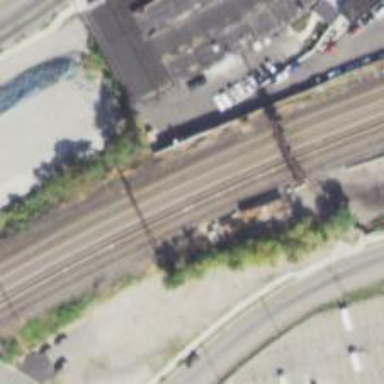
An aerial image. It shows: Railway track with contact line for electrification.